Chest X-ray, AP view. Patient: 31 years old, sex F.
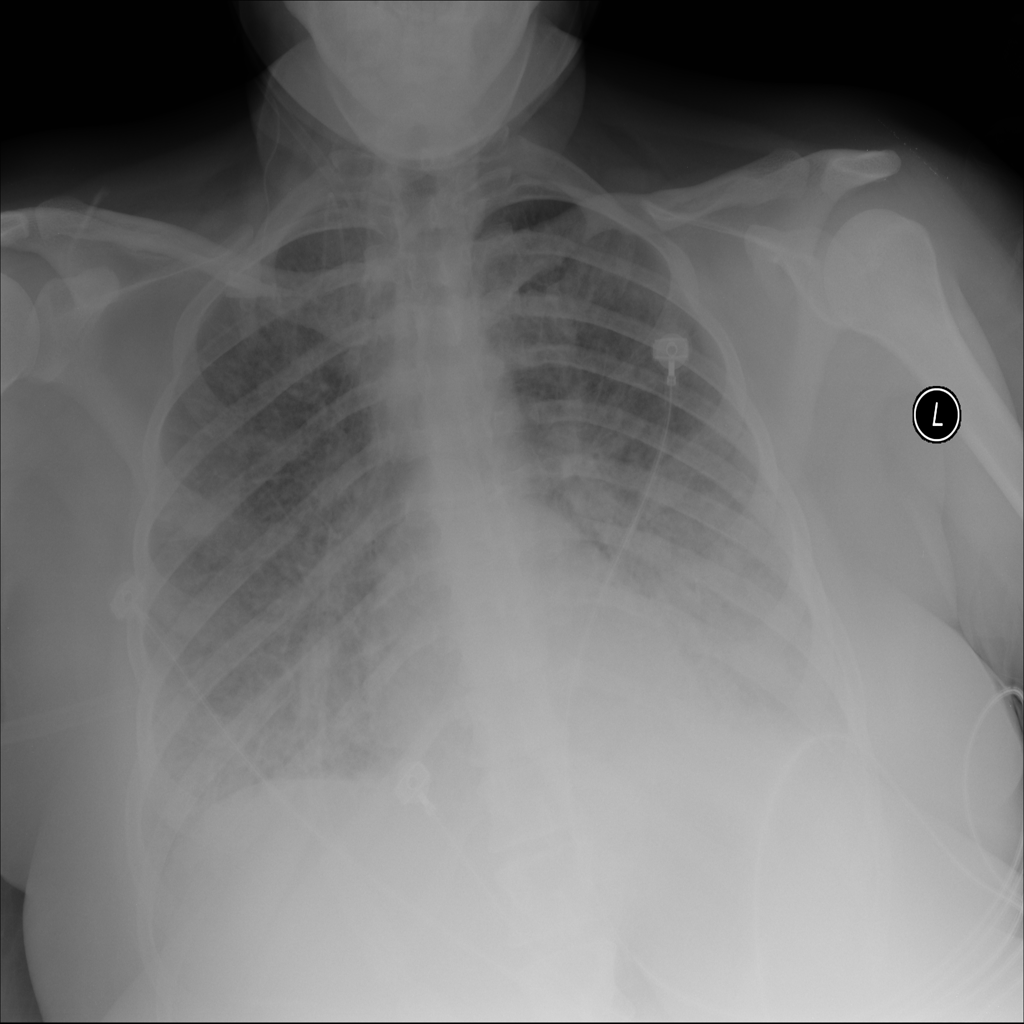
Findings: Nodule